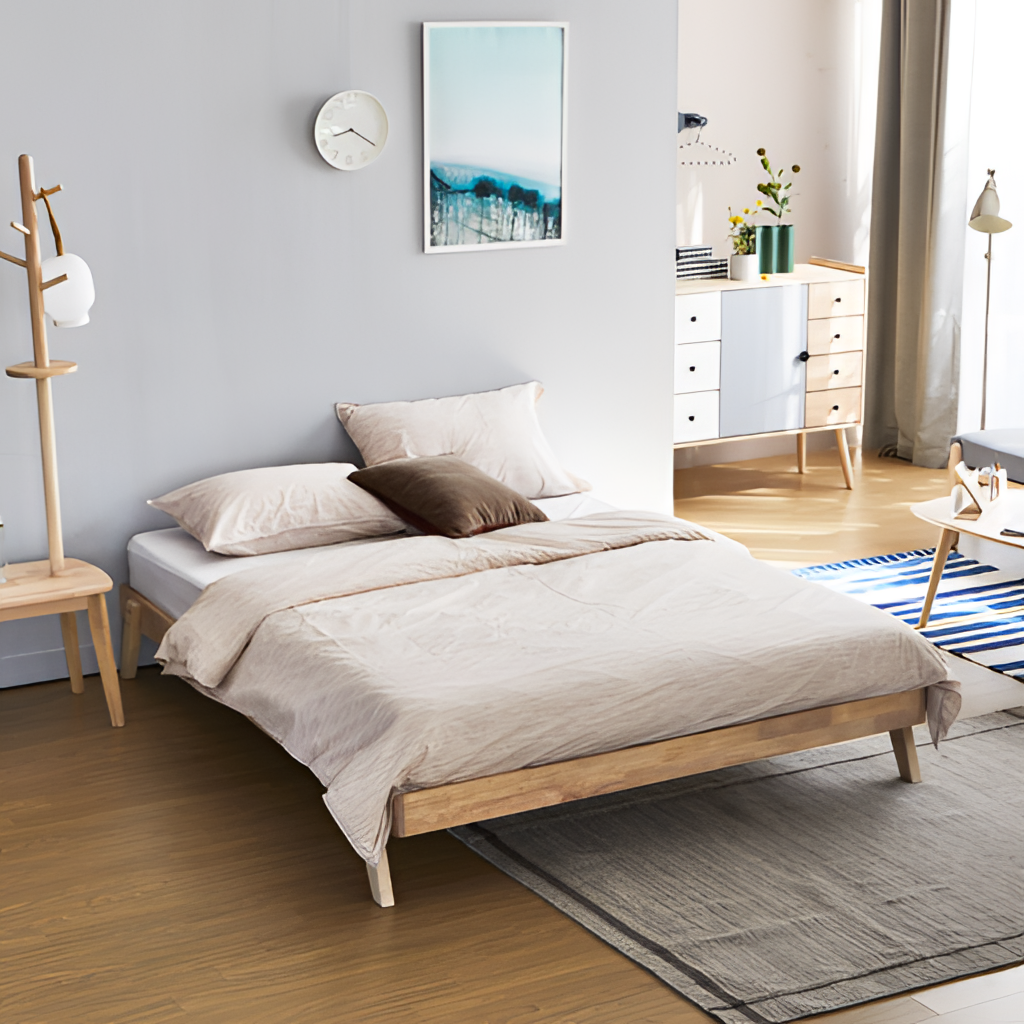
bedroom, wood dresser, paint wallpaper, with solid pattern, brown wood flooring, with plank pattern, Scandinavian